You are looking at a signal-to-image encoding: consecutive vibration samples arranged as the rows of a grayscale square. Determine the bearing's health state. Answer with exactly one of: normal, inner_race, outer_race, ball.
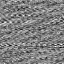
Answer: normal